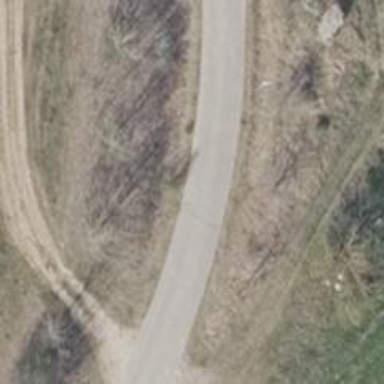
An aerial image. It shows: Unclassified road with asphalt surface.